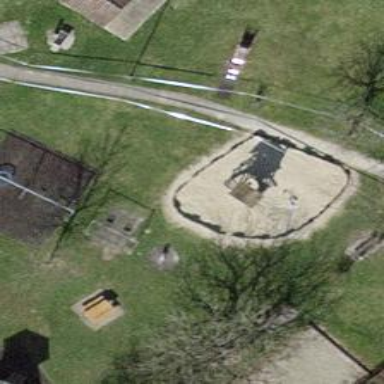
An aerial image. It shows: Playground area for leisure activities on the land.